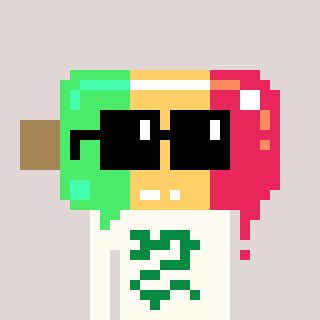
a pixel art character with square black sunglasses, a icepop-shaped head and a grayscale-colored body on a warm background